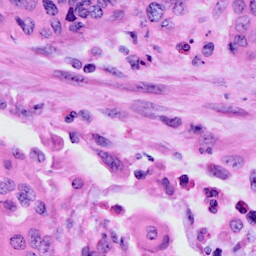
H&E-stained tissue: Cervix